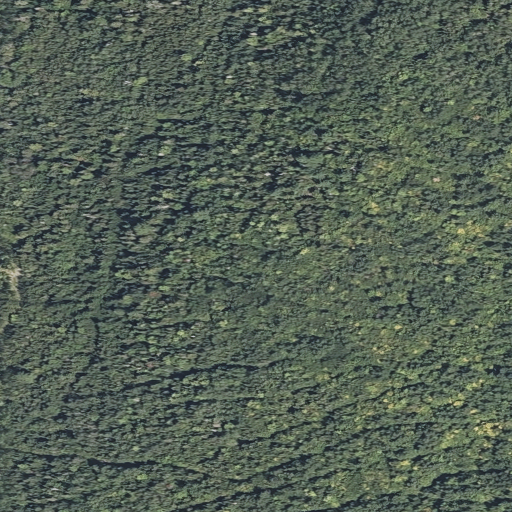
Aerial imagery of ridge(s) in Maine named Daggett Ridge containing mixed forest, woody wetlands, and shrub